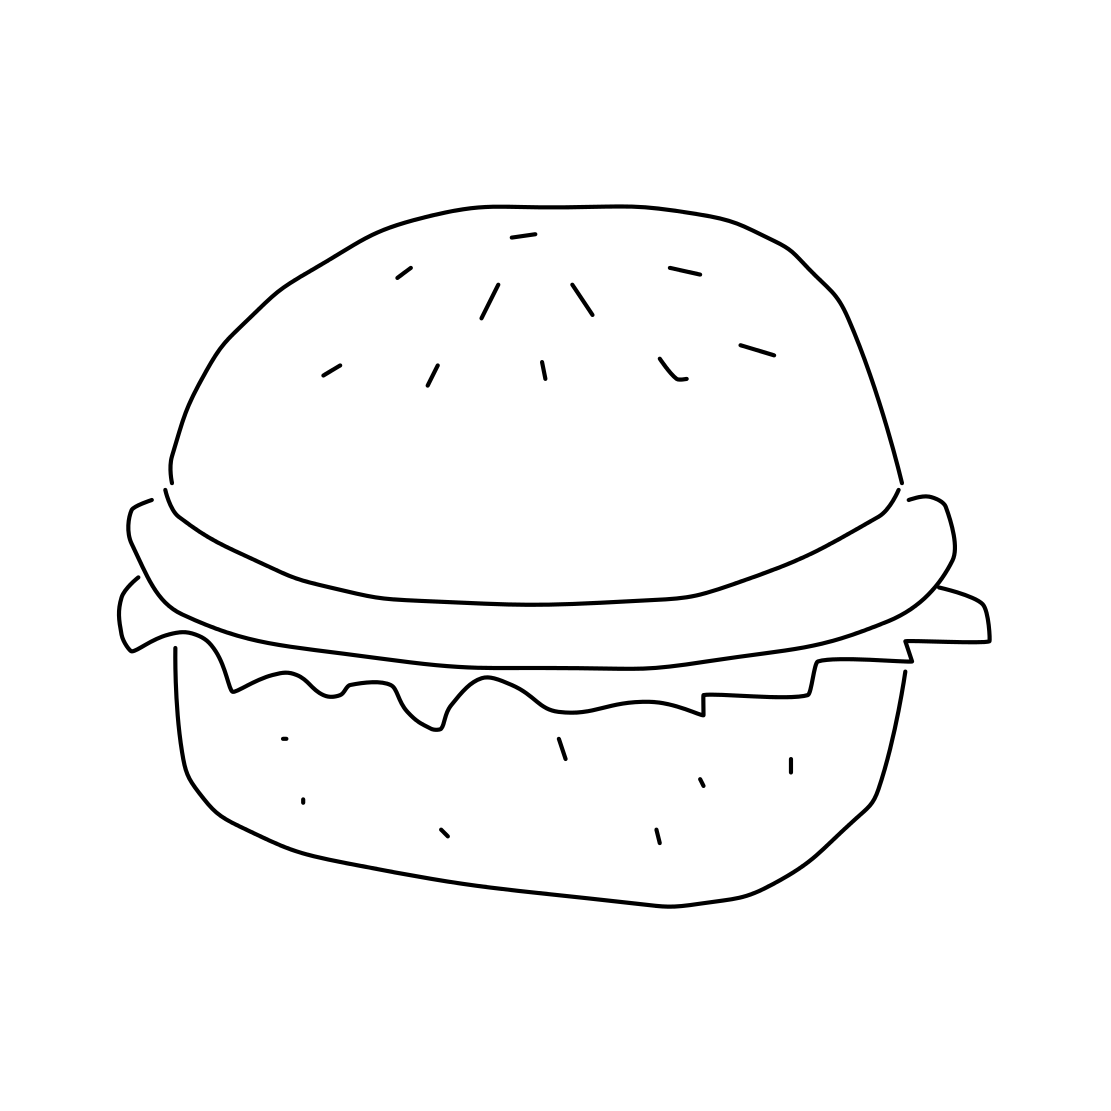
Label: hamburger